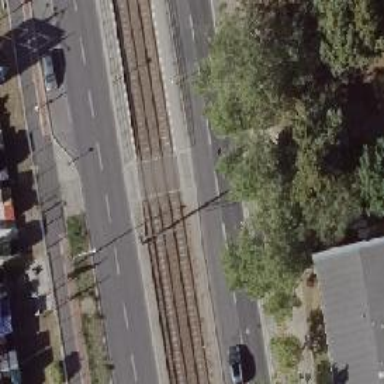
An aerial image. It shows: Tram crossing on the railway.